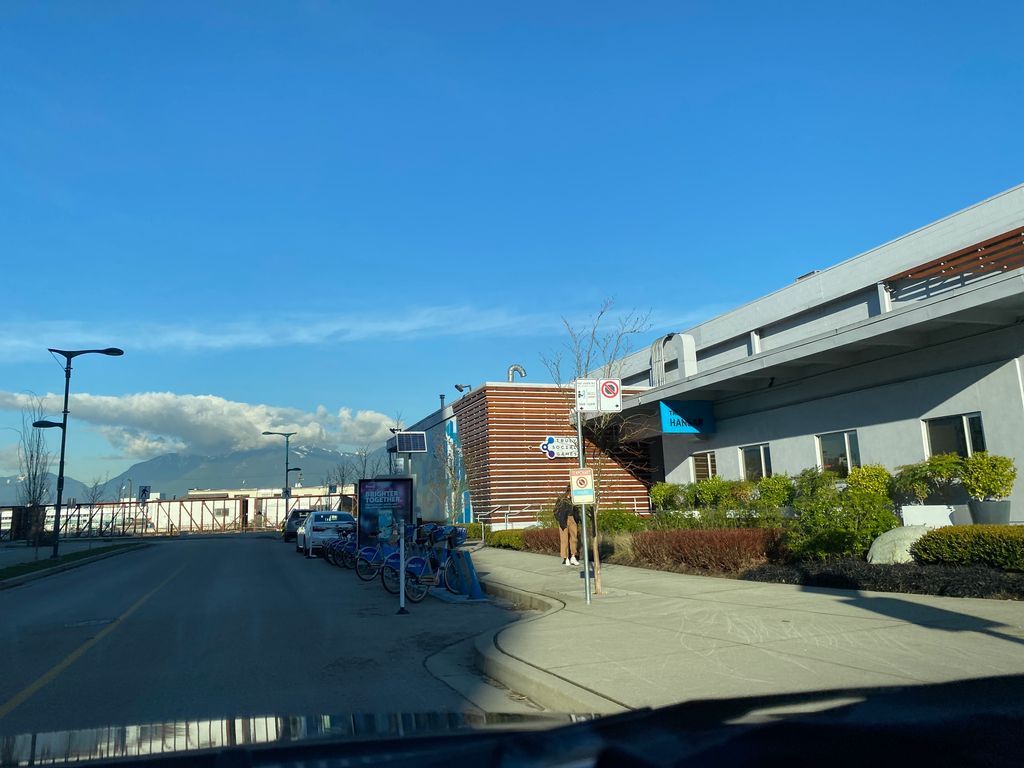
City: vancouver